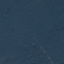
Land use / land cover: Forest